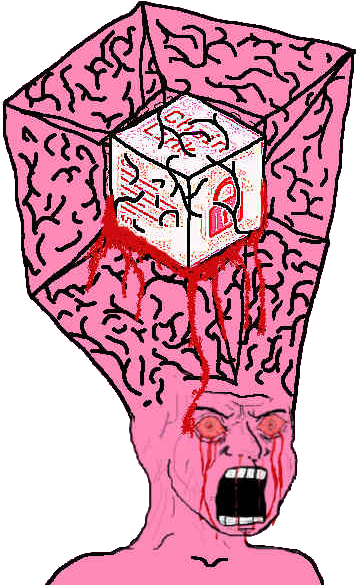
Label: 5_Rage